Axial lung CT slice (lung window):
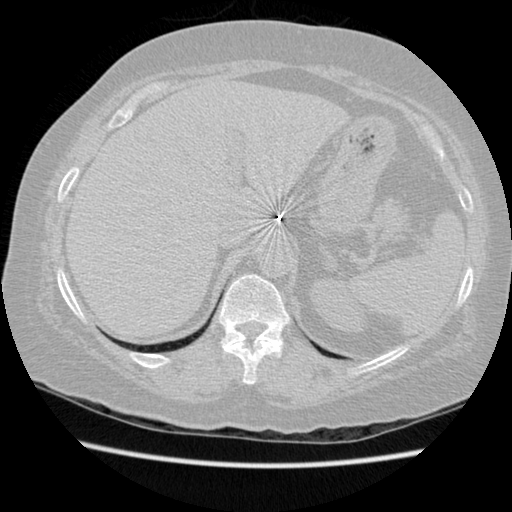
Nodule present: no